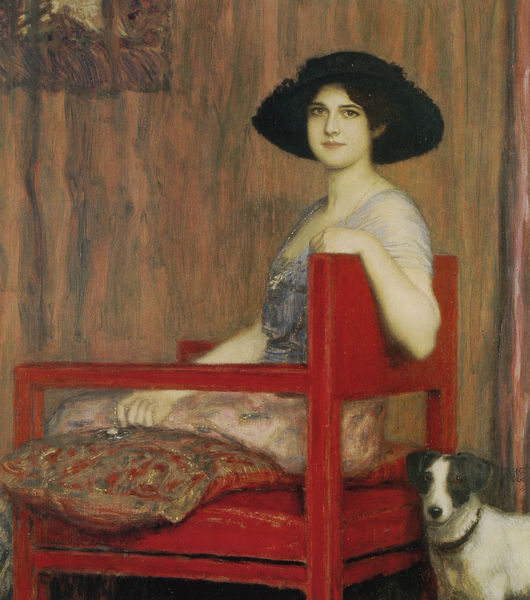
Titel: Tochter Mary auf rotem Armlehnstuhl
Künstler: Franz von Stuck
Institution: (Privatsammlung)
Schlagwörter: blau, gemälde, hand, weiß, grün, mädchen, sitzen, braun, bunt, fenster, finger, frau, frisur, grau, haar, hintergrund, hut, kleid, mund, nase, ohr, raum, rücken, schmuck, schwarz, stuhl, zimmer, blick, dame, hund, rot, tier, malerei, muster, ornament, symbolismus, jung, wand, arm, augen, bluse, gesicht, mensch, rahmen, stehen, bild, bildnis, innenraum, portrait, porträt, spiegel, vorhang, öl, auge, haare, sessel, sitzend, stickerei, frontal, kinn, lippen, ohren, rosa, rund, lächeln, vallotton, bilderrahmen, armlehne, lehne, sitz, halsband, moderne, kissen, jugendstil, sitzende, tapete, weiblich, streng, streifen, uhr, ellenbogen, klimt, terrier, eckig, lehnstuhl, hinten, gross, sitzfigur, flecken, schnauze, oberteil, reif, wien, weich, drehung, khnoppf, kisse, sitzkissen, haartracht, vertikal, frau mit hut, bob, umdrehen, bildrahmen, ruam, gustav klimt, dreiviertel ansicht, r, schwarzer hut, 1900, frau mit hund, roter stuhl, wiener moderne, eckmann, psychoanlyse, linker arm, ruckblick